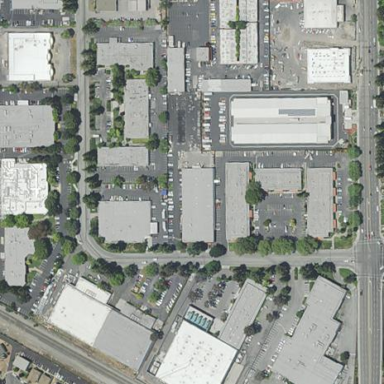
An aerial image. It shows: Commercial area.